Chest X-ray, PA view. Patient: 39 years old, sex F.
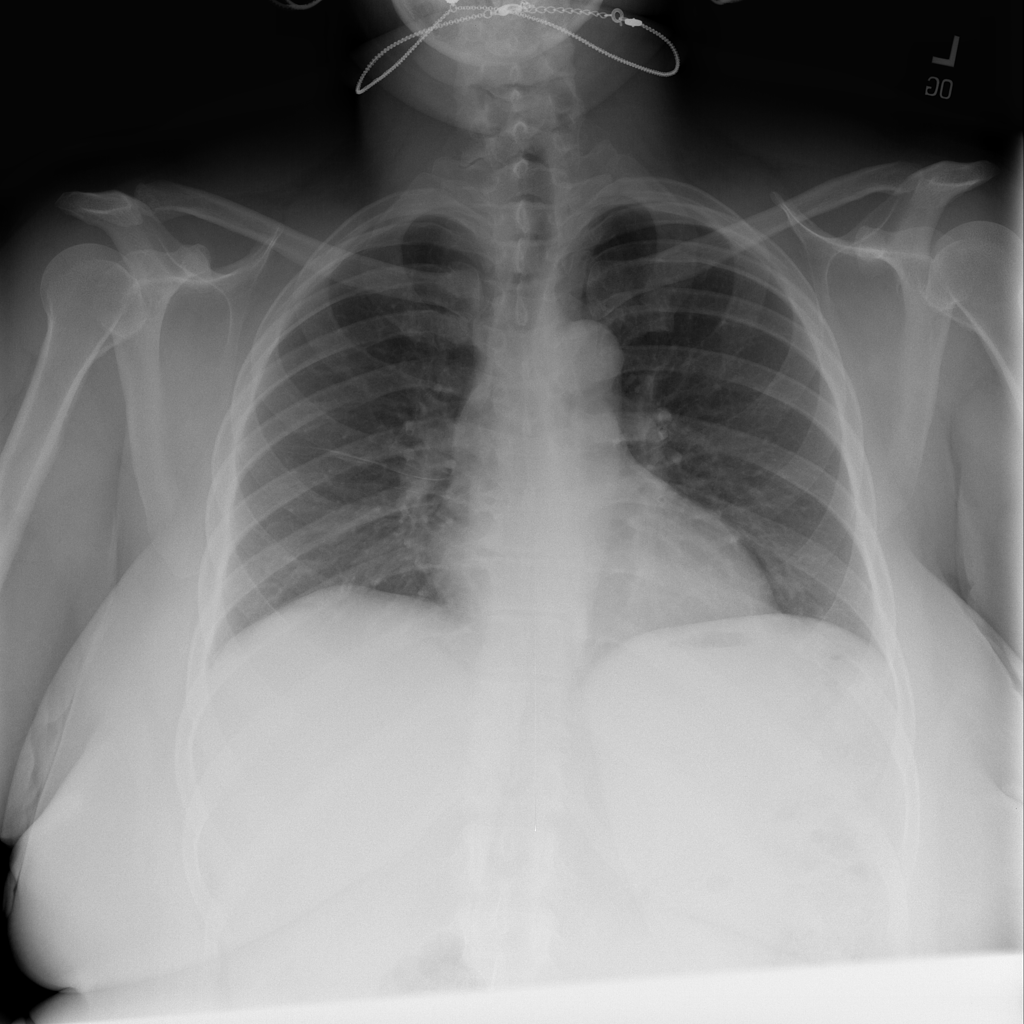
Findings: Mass